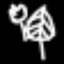
Label: leaf